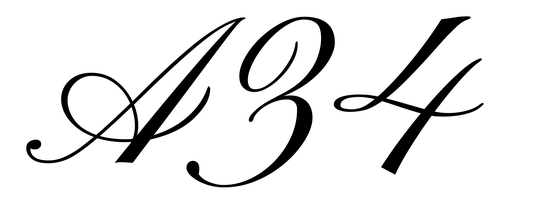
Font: PinyonScript-Regular